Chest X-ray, PA view. Patient: 7 years old, sex F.
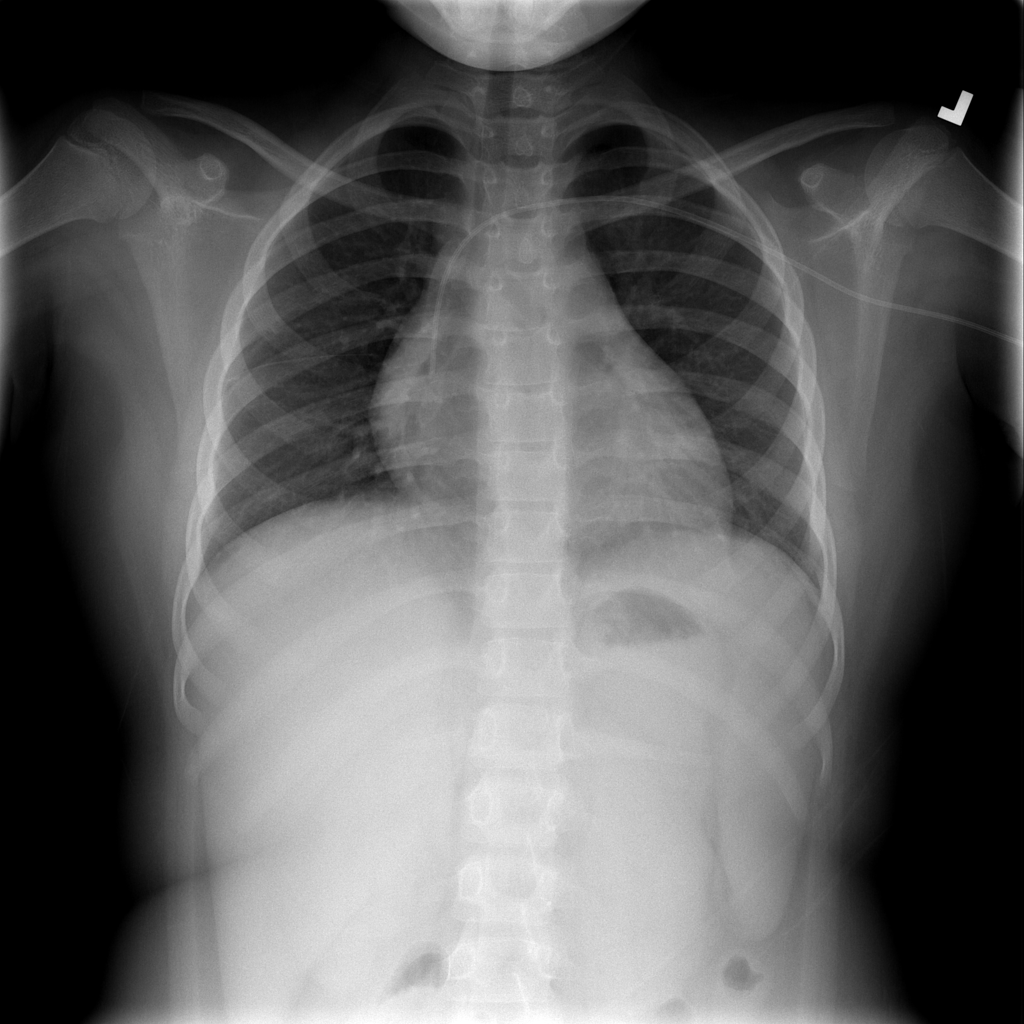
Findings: No Finding